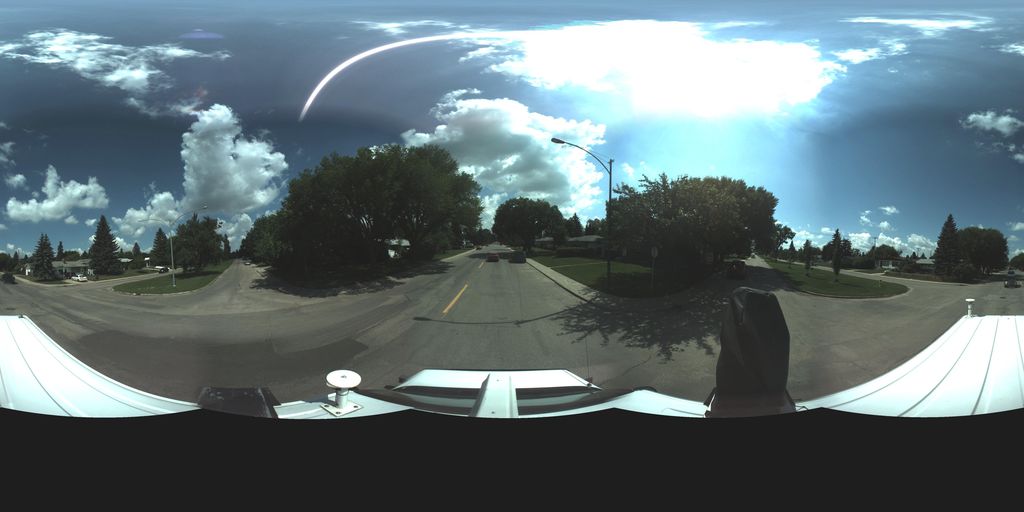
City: saskatoon